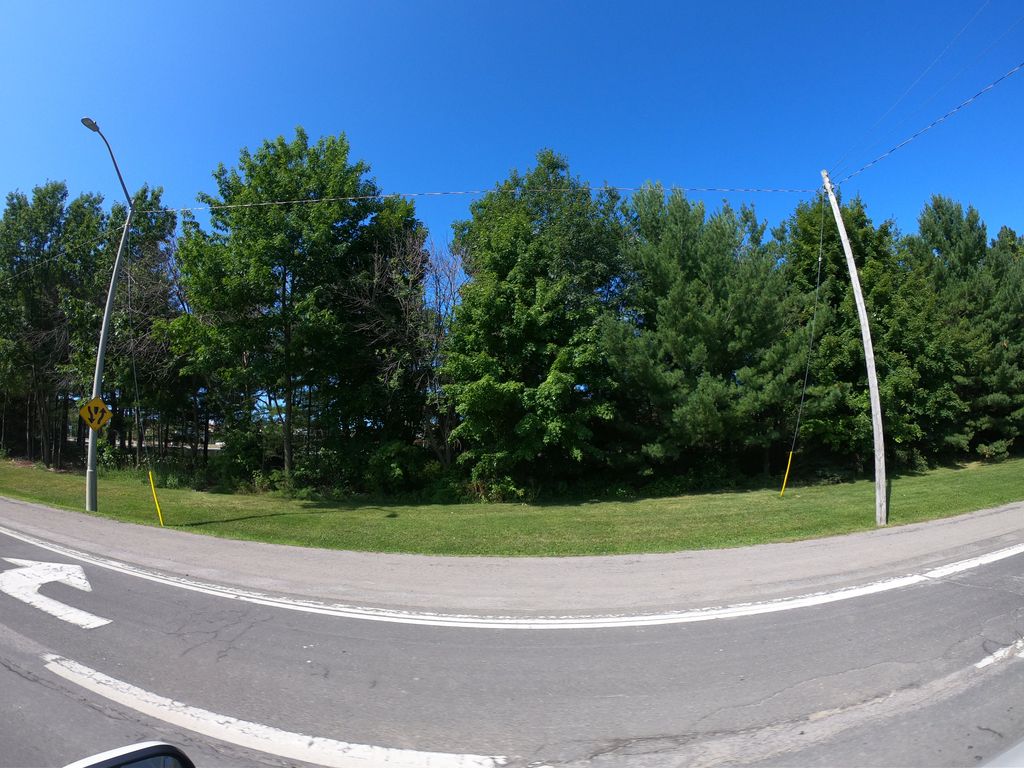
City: ottawa-gatineau